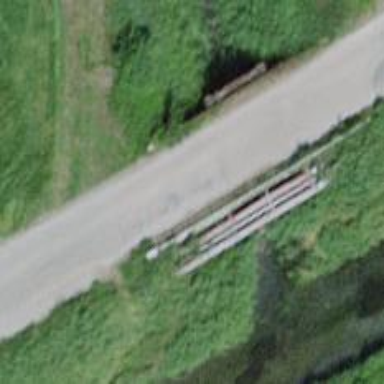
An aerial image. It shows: Asphalt track road with bridge. The track type is grade1.